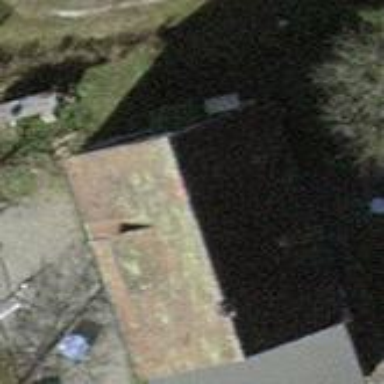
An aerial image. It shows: Building with gabled roof made of rosy brown roof tiles.